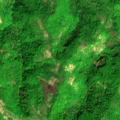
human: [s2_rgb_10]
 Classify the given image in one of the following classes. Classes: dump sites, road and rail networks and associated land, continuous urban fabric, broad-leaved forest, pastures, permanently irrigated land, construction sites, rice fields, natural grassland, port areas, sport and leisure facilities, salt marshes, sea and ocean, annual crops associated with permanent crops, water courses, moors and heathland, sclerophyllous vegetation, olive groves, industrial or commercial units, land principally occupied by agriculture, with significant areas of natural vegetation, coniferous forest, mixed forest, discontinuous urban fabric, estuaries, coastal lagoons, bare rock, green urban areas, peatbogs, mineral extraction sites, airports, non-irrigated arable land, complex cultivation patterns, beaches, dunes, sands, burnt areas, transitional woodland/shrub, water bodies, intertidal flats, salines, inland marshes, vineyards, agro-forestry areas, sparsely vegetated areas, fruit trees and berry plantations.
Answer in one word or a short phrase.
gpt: pastures, land principally occupied by agriculture, with significant areas of natural vegetation, broad-leaved forest